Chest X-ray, PA view. Patient: 55 years old, sex M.
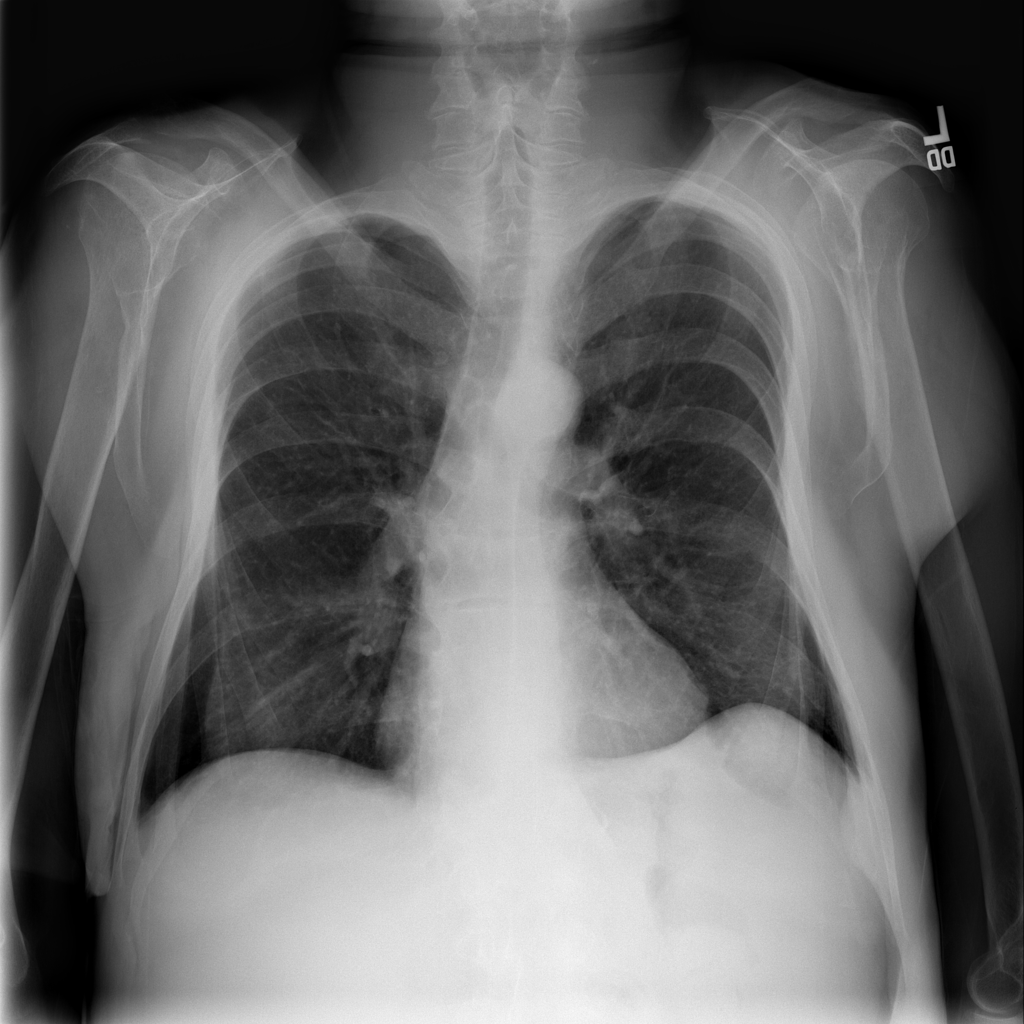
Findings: No Finding